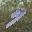
Label: 9